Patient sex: F
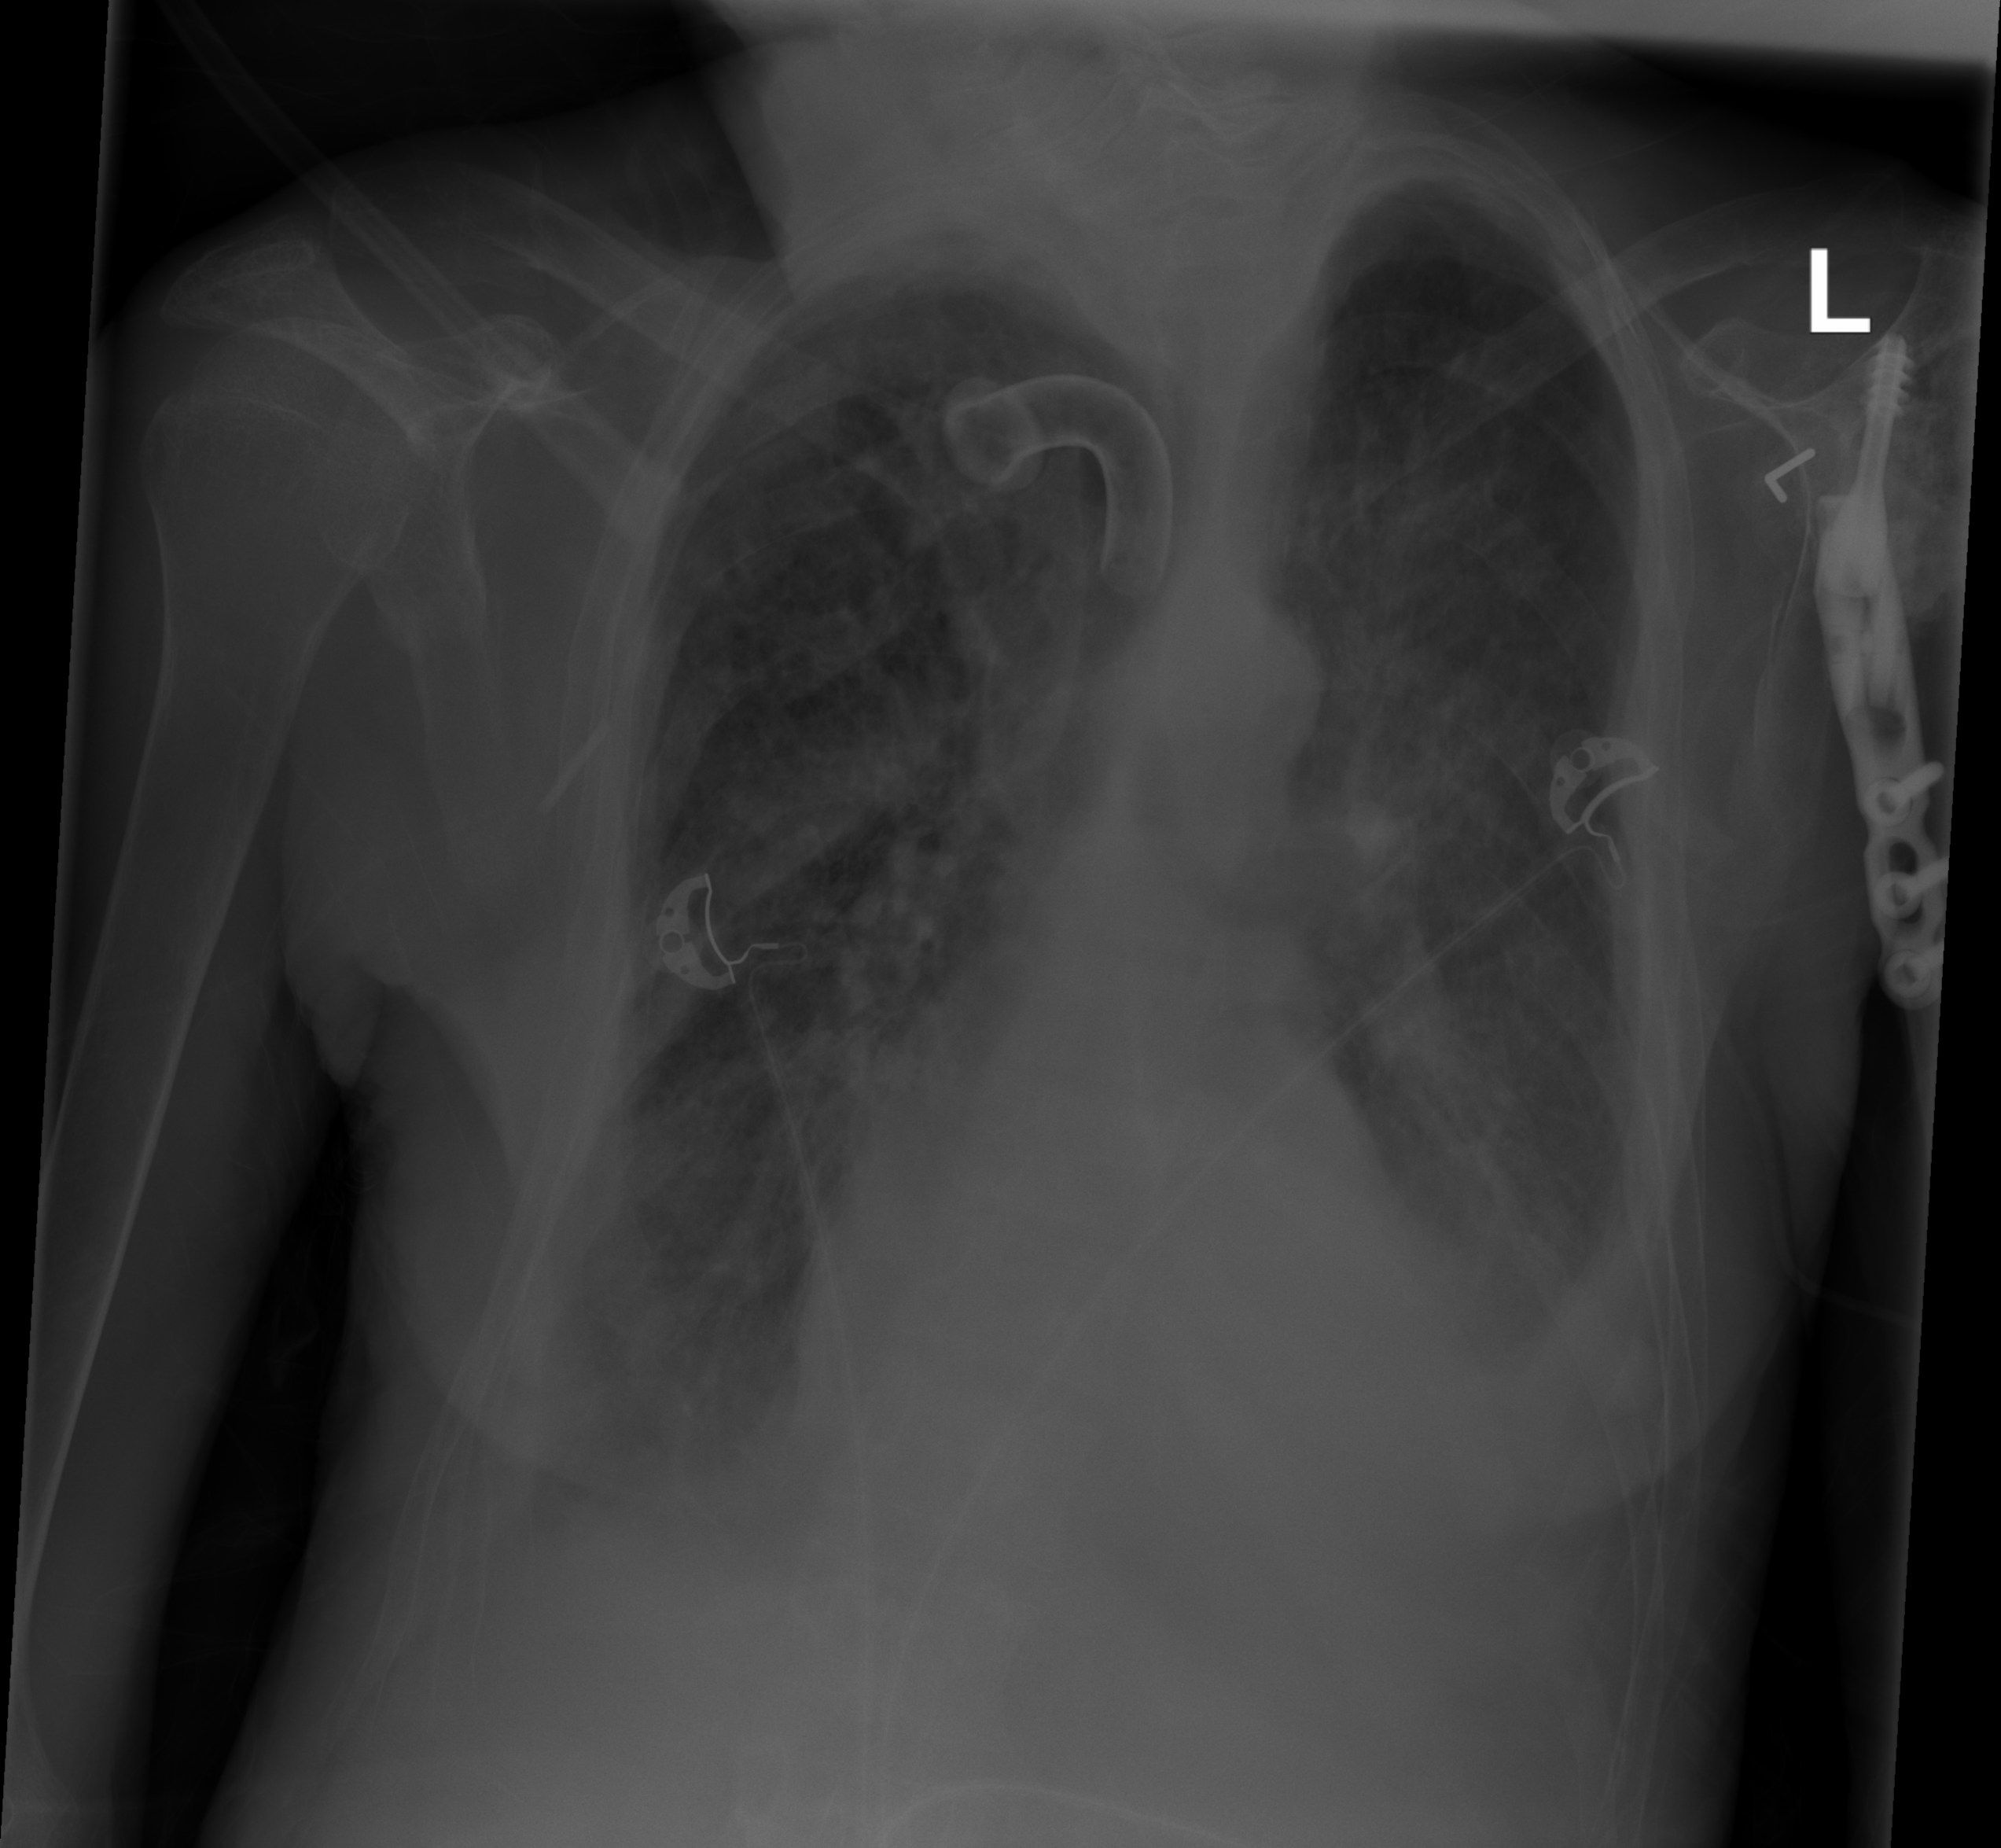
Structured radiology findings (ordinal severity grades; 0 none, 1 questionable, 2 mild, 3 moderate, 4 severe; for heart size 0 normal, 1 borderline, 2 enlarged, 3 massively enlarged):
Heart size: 2
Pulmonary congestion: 3
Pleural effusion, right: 2
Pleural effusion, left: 2
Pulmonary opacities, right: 3
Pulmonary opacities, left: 3
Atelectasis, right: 2
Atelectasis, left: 2